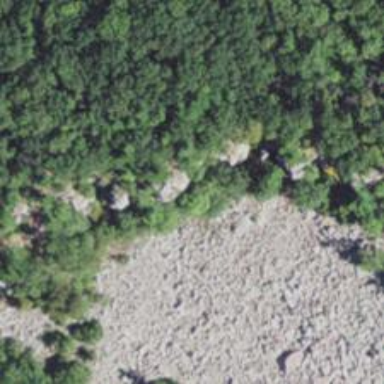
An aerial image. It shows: Climbing crag.